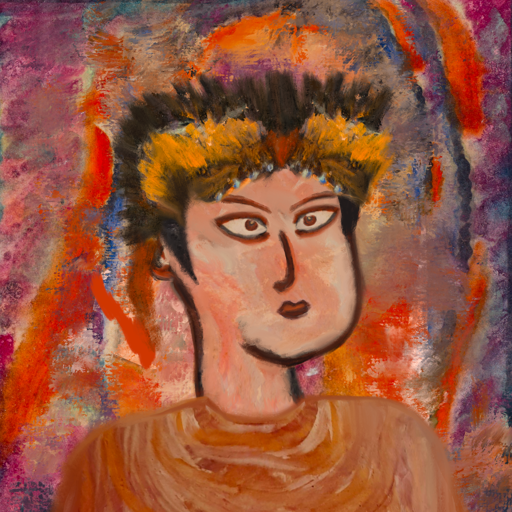
Background: Experience, Head And Neck Side: Roy_Bahadur, Face Side: Roy_Bahadur, Bust: Pious_Lady, Hair Side: Roy_Bahadur, Head Accessory: Gypsy_Queen, Second Necklace: Blank, Necklace: Blank, Baby: Blank